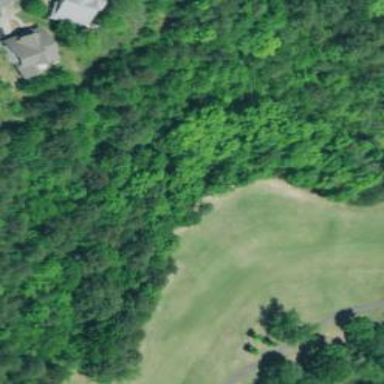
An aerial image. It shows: Mixed woodland area with variety of leaf types and cycles.